Interaction volume radius: 10 \u00c5
Interaction volume height: 10 \u00c5
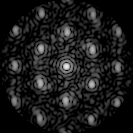
Disorder parameter: 0.2784